Question: '''
SELECT COUNT(dev_link.id) c, pattern.direction, pattern.section, (
SELECT to_stop AS 'stop'
FROM dev_link d
WHERE d.section = section
ORDER BY d.sequence DESC
LIMIT 1
) code
FROM pattern
INNER JOIN dev_link ON dev_link.section = pattern.section
WHERE pattern.service = "YSEO252"
GROUP BY pattern.code
ORDER BY c DESC
'''

Above is a query and its results. Currently this is selecting too much data, I need to narrow it down to the following:
1 row with direction 'outbound' and another row with direction 'inbound'. If it was just that I could easily 'GROUP BY' the direction. However, I need to select an 'inbound' and an 'outbound' row with the highest 'c' value. So based on the results above the 1st row and the third row would be selected.
How can I change my query so that it returns these rows?
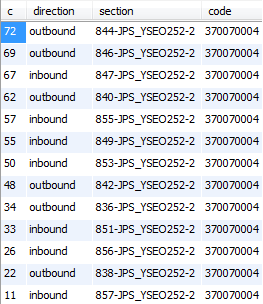
Answer: '''
( SELECT ... WHERE ... AND pattern.direction='inbound' ... LIMIT 1)
UNION ALL
( SELECT ... WHERE ... AND pattern.direction='outbound' ... LIMIT 1 );
'''
Otherwise, the each SELECT is like the original one.